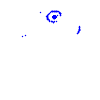
Particle: electron